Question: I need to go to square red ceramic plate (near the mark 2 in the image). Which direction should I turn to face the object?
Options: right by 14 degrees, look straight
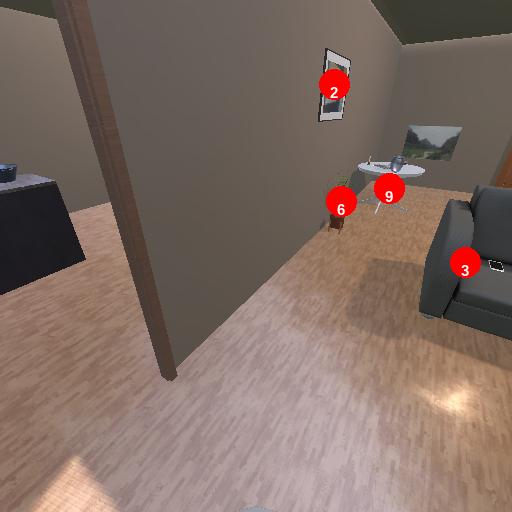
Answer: right by 14 degrees